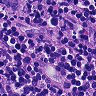
Metastatic tissue present: yes